Field crop: tomato
Growth stage: 2
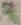
Species: solanum